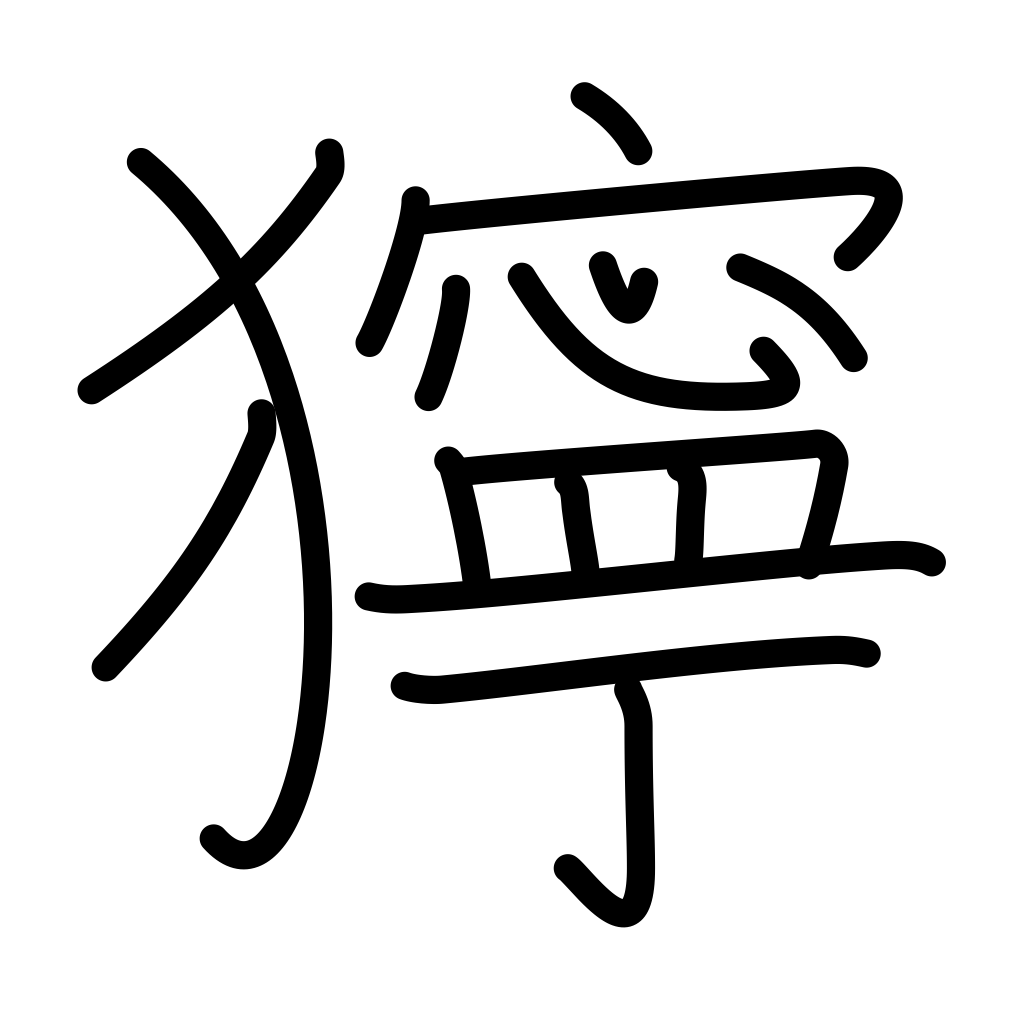
Meaning: bad